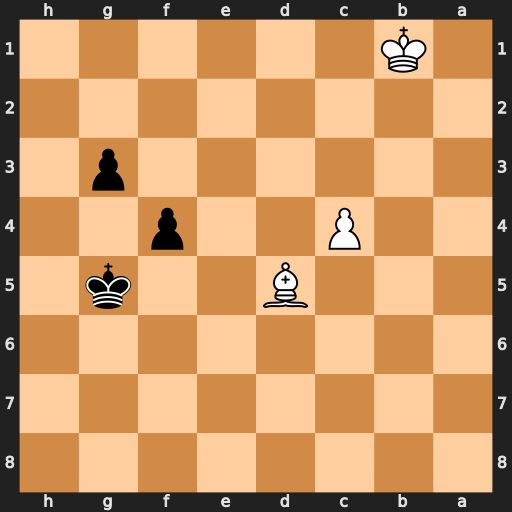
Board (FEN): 8/8/8/3B2k1/2P2p2/6p1/8/1K6
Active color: b
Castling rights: -
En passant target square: -
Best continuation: Kg4 c5 f3 c6 g2